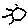
Label: sun